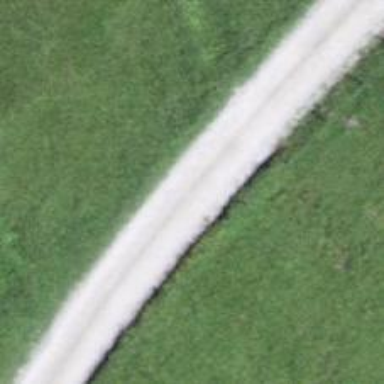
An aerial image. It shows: Track with compacted grade1 surface.